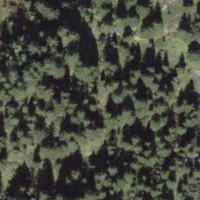
EUNIS habitat code: 32
Species observed at this site:
Salvia pratensis